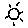
Label: sun